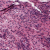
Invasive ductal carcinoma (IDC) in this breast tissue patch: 0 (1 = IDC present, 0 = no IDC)